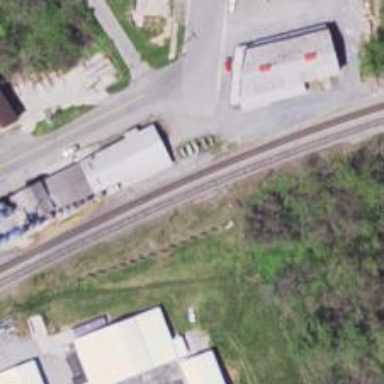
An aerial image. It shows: Railway siding with rails.